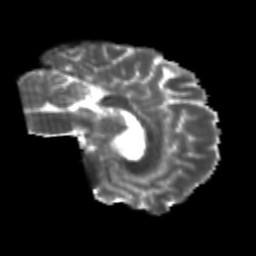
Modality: T2w
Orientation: sagittal
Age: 26
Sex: male
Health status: healthy
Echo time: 0.074 s